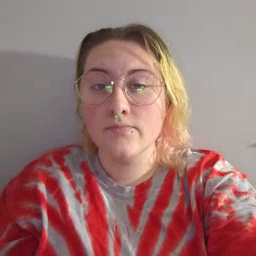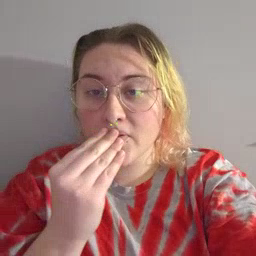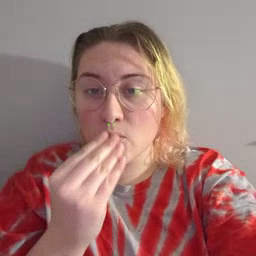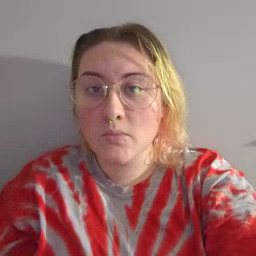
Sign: food